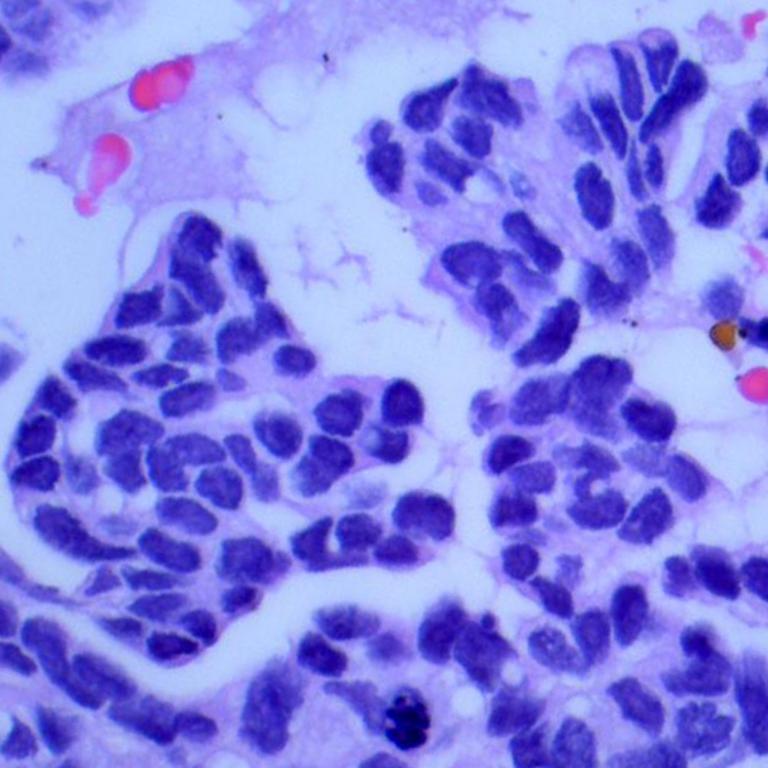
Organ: lung
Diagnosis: adenocarcinomas